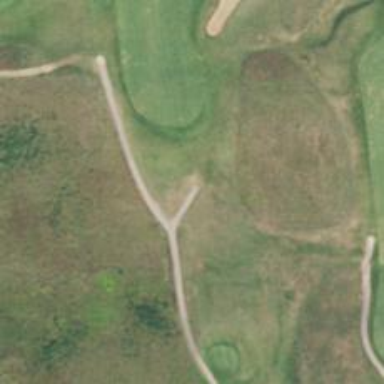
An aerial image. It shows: Path used for both walking and golf.